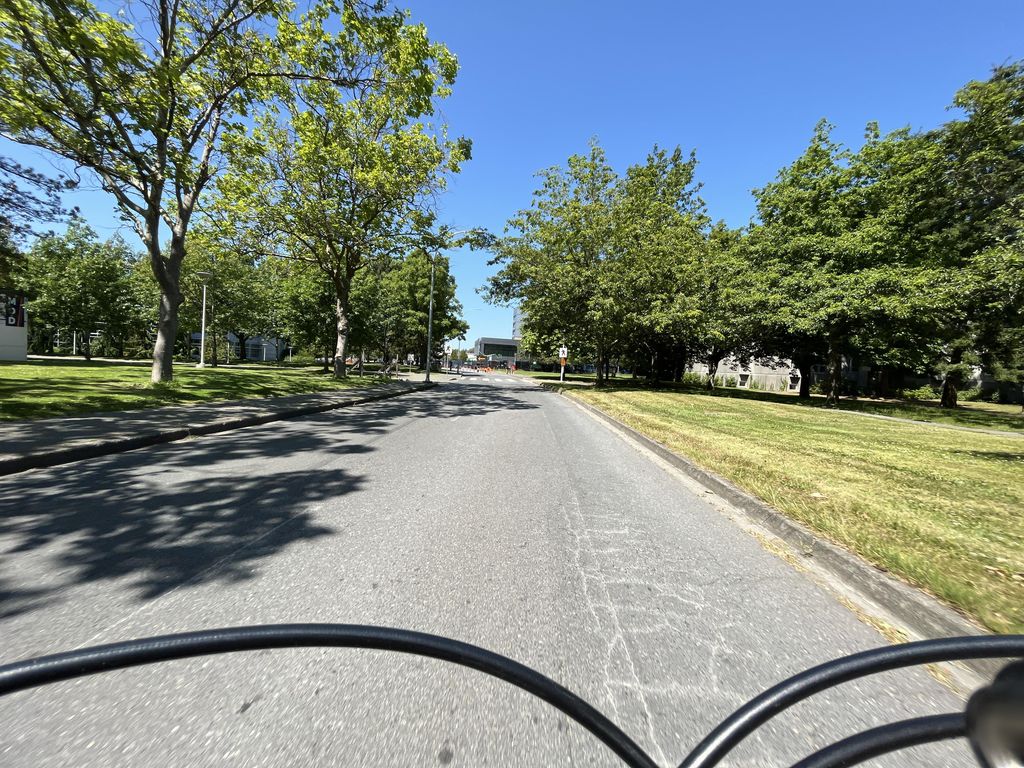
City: victoria